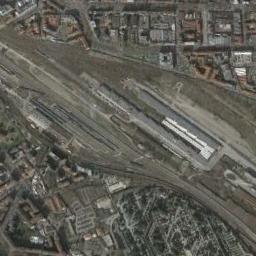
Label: railway_station